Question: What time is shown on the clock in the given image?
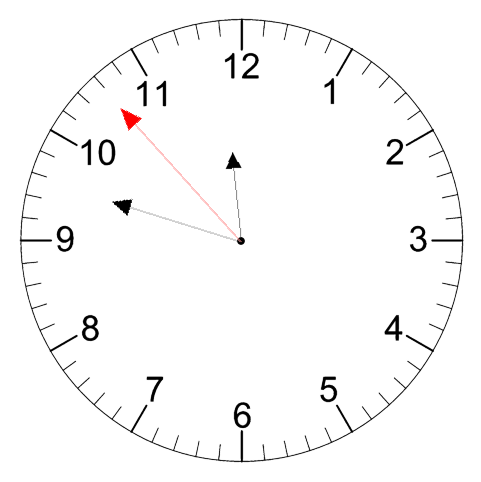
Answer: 11:47:53